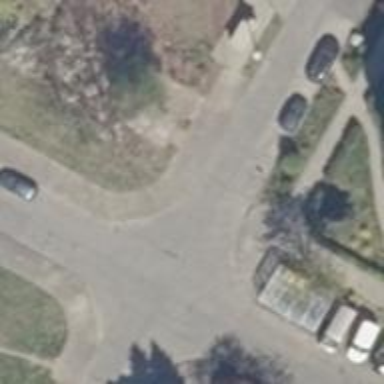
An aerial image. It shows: Sidewalk made of concrete.